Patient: sex F, age 77
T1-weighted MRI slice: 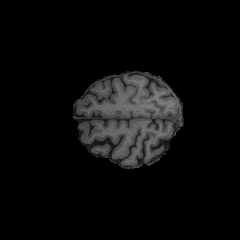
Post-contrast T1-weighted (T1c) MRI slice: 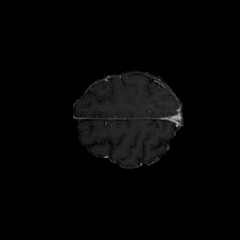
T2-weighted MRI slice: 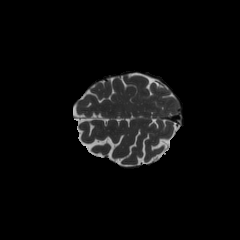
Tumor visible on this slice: no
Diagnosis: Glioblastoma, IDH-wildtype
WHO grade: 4